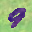
Label: 9